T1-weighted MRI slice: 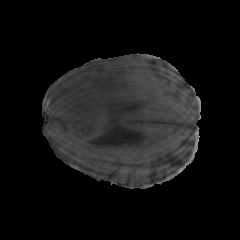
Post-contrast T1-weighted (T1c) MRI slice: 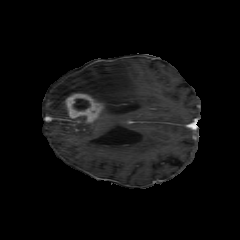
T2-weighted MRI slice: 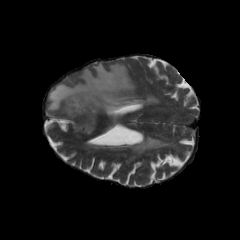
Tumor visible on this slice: yes